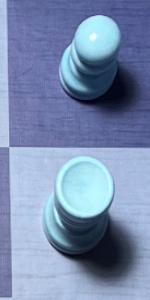
Label: Rook_White